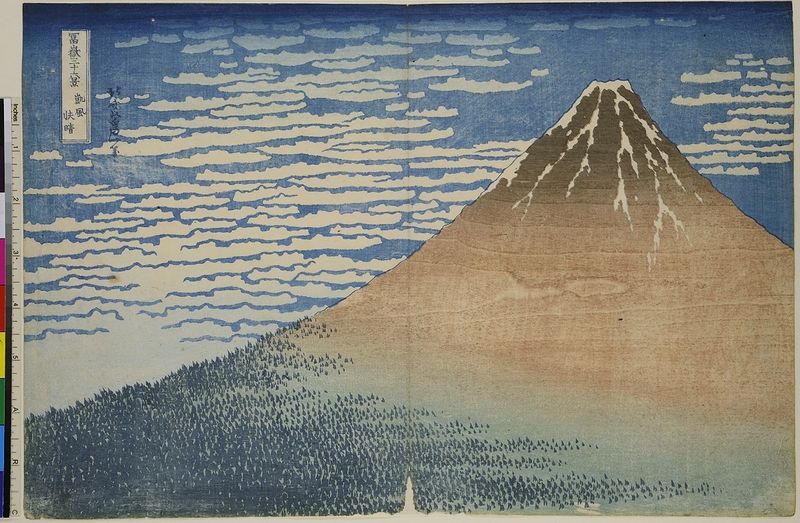
Titel: Südwind, klares Wetter, Blatt 2 aus der Serie: 36 Ansichten des Fuji
Künstler: Katsushika Hokusai
Standort: Hamburg
Institution: Museum für Kunst und Gewerbe Hamburg
Schlagwörter: berg, blau, himmel, wolken, schnee, wald, holzschnitt, japan, berge, gebirge, stadtansicht, vulkan, druck, druckgraphik, druckgrafik, asiatisch, zeit, farbholzschnitt, landschaften, landschaftsdarstellung, edo, fuji, reproduktionen, volcano, druckerzeugnisse, weiße wolken, gewässer, volcan, helle wolken